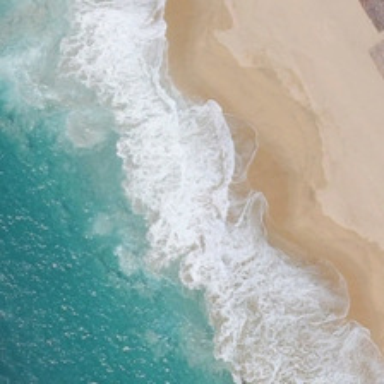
White waves in a green ocean are near a yellow beach .